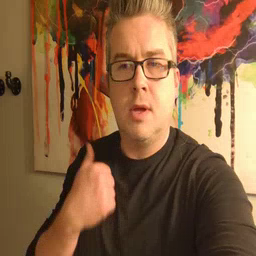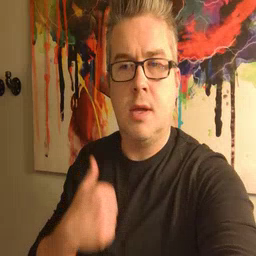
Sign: bath